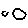
Label: circle